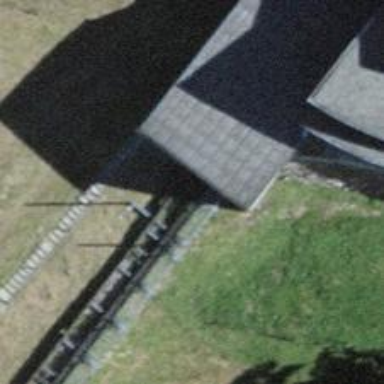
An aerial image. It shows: Funicular railway.